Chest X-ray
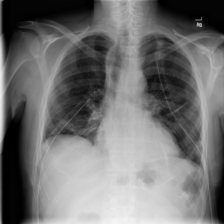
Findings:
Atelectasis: positive
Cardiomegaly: negative
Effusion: negative
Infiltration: positive
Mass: negative
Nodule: negative
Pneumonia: negative
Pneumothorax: positive
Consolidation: negative
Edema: negative
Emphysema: negative
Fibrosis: negative
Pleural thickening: negative
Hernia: negative